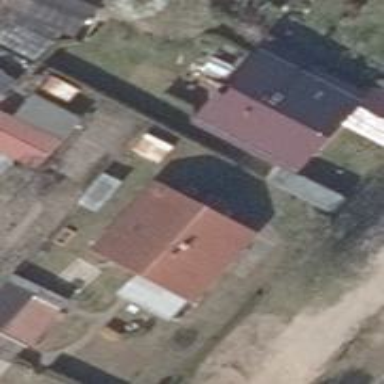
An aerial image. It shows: Simple house.